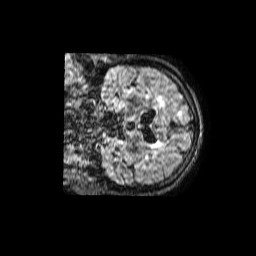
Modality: FLAIR
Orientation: coronal
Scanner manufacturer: philips
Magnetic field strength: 1.5 T
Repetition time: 8 s
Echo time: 0.3117 s